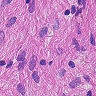
Metastatic tissue present: no